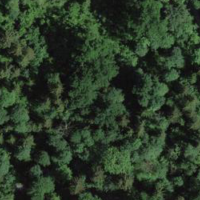
EUNIS habitat code: 44
Species observed at this site:
Ajuga reptans